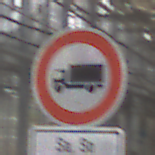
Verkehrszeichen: VerbotFuerKraftfahrzeugeUeberDreiKommaFuenfTonnen
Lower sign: ZeitangabenMitBeschraenkungAufWochentage9
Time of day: Midday
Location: Roofed (Special)
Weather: Overcast
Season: NotSpecified
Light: Natural